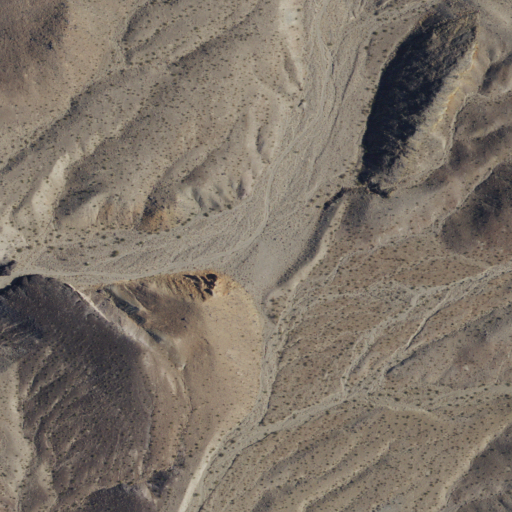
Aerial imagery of valley in California named Horse Thief Canyon containing shrub and barren land